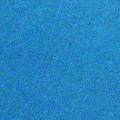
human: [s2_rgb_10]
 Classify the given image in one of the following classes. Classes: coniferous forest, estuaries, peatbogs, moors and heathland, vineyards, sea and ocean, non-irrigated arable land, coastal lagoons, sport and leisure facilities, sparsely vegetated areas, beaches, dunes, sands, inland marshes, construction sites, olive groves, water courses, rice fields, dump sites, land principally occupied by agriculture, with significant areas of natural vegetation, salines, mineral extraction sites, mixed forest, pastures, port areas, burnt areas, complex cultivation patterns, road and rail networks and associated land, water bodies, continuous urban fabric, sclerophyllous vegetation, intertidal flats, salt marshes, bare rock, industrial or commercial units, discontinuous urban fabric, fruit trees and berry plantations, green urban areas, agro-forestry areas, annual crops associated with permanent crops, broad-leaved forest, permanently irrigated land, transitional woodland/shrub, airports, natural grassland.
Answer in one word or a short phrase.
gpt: sea and ocean